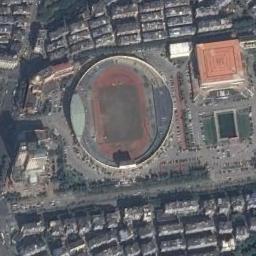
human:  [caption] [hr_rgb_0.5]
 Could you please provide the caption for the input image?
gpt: This stadium has a white podium and a blue runway .

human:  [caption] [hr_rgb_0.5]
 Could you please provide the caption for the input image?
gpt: The stadium is next to some buildings .

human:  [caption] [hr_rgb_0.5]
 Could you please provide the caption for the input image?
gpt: Oval gym is next to the parking lot and there is a road to the residential area .

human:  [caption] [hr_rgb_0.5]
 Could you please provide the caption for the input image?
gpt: There are numerous trees beside the stadium .

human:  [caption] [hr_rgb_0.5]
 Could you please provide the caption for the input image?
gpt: There are many buildings around the stadium .